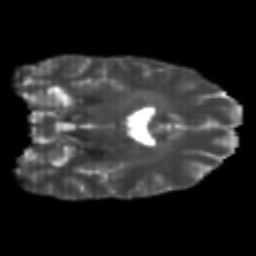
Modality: T2w
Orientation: coronal
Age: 23
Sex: female
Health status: healthy
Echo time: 0.074 s